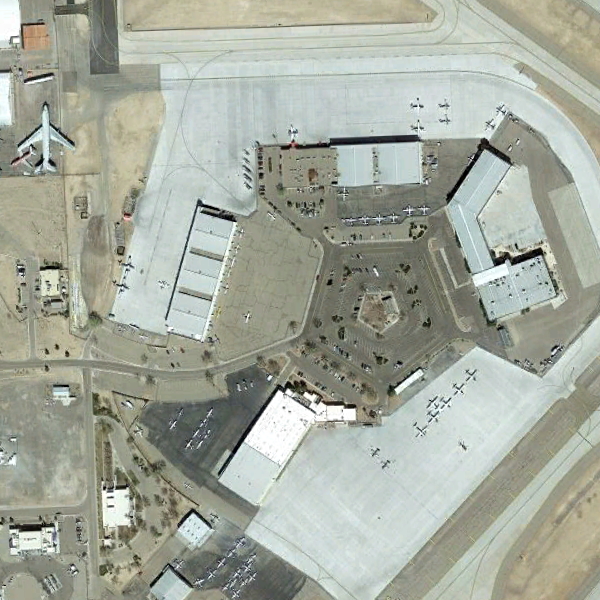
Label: Airport